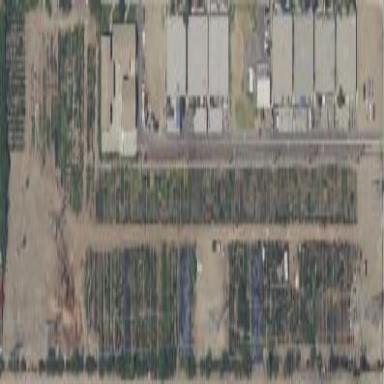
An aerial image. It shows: Plant nursery area.